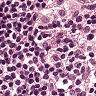
Metastatic tissue present: no